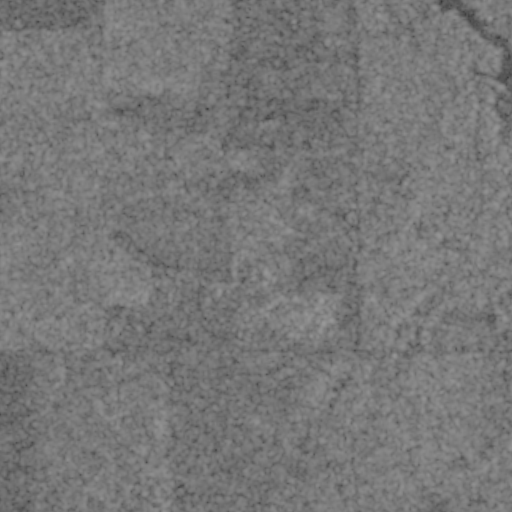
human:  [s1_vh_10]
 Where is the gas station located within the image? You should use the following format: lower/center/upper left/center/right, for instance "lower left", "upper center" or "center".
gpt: The gas station is located in the upper right of the image.
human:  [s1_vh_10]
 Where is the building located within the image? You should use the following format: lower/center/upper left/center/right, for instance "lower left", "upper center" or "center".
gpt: The building is located in the upper right of the image.
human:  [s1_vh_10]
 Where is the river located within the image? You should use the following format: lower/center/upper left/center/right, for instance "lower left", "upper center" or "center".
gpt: The river is located in the upper right of the image.
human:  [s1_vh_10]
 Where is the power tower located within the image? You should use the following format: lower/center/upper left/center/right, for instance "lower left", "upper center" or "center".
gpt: There is no power tower in the image.

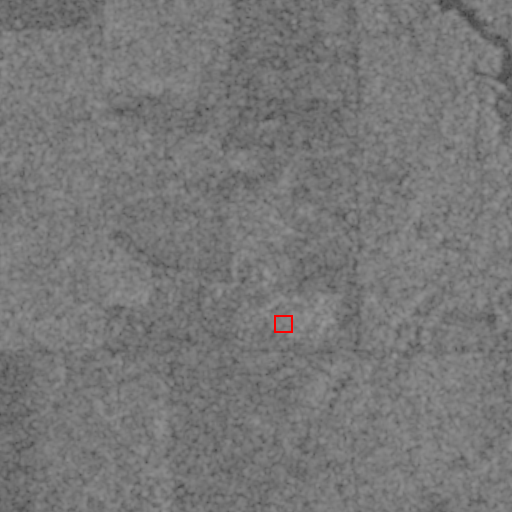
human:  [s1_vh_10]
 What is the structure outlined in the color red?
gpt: The structure outlined in red is a building.
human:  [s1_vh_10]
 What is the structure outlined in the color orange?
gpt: There is no orange outline.